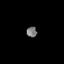
Tissue: lung
Cell type: Smooth muscle cells
Senescence score: 0.6044
Nuclear area (px): 111
Mean DAPI intensity: 114.423